Current action and preconditions to check: trajectory_clear

Your task: For each precondition in the list above, predict whether it will hold at this action.

Consider the current scene as observed from the mobile robot's camera, and analyze the predicted future states of all dynamic agents (e.g., people, animals, vehicles, or any moving entities) within the NEXT SECOND.

IMPORTANT: Only answer "very likely" if you are absolutely certain—based on strong, clear evidence—that a dynamic agent will violate the precondition in the predicted future state. Do NOT answer "very likely" for unlikely, ambiguous, or low-probability risks.

Ask yourself for each precondition: Is there a high probability, with clear and convincing evidence, that the predicted future states of any dynamic agent will interfere with the predicted future state of the currently executing action within the NEXT SECOND, causing that precondition to fail?

Assess the risk level based on these predictions. Use "likely" or "very likely" if motions create a clear risk of interference.

Use "neutral" or "improbable" if agents are nearby but their predicted paths are clearly diverging or non-conflicting.

Failure Risk Categories: "very improbable", "improbable", "neutral", "likely", "very likely"

Answer Format: Output ONLY the probability_of_failure value from these categories: "very improbable", "improbable", "neutral", "likely", "very likely"

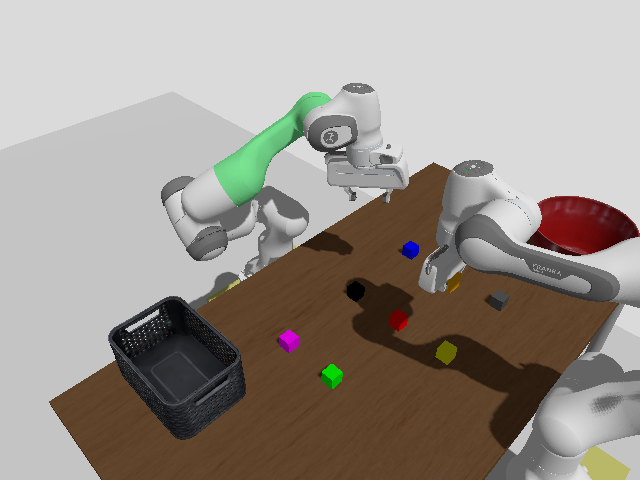

Answer: improbable